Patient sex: F
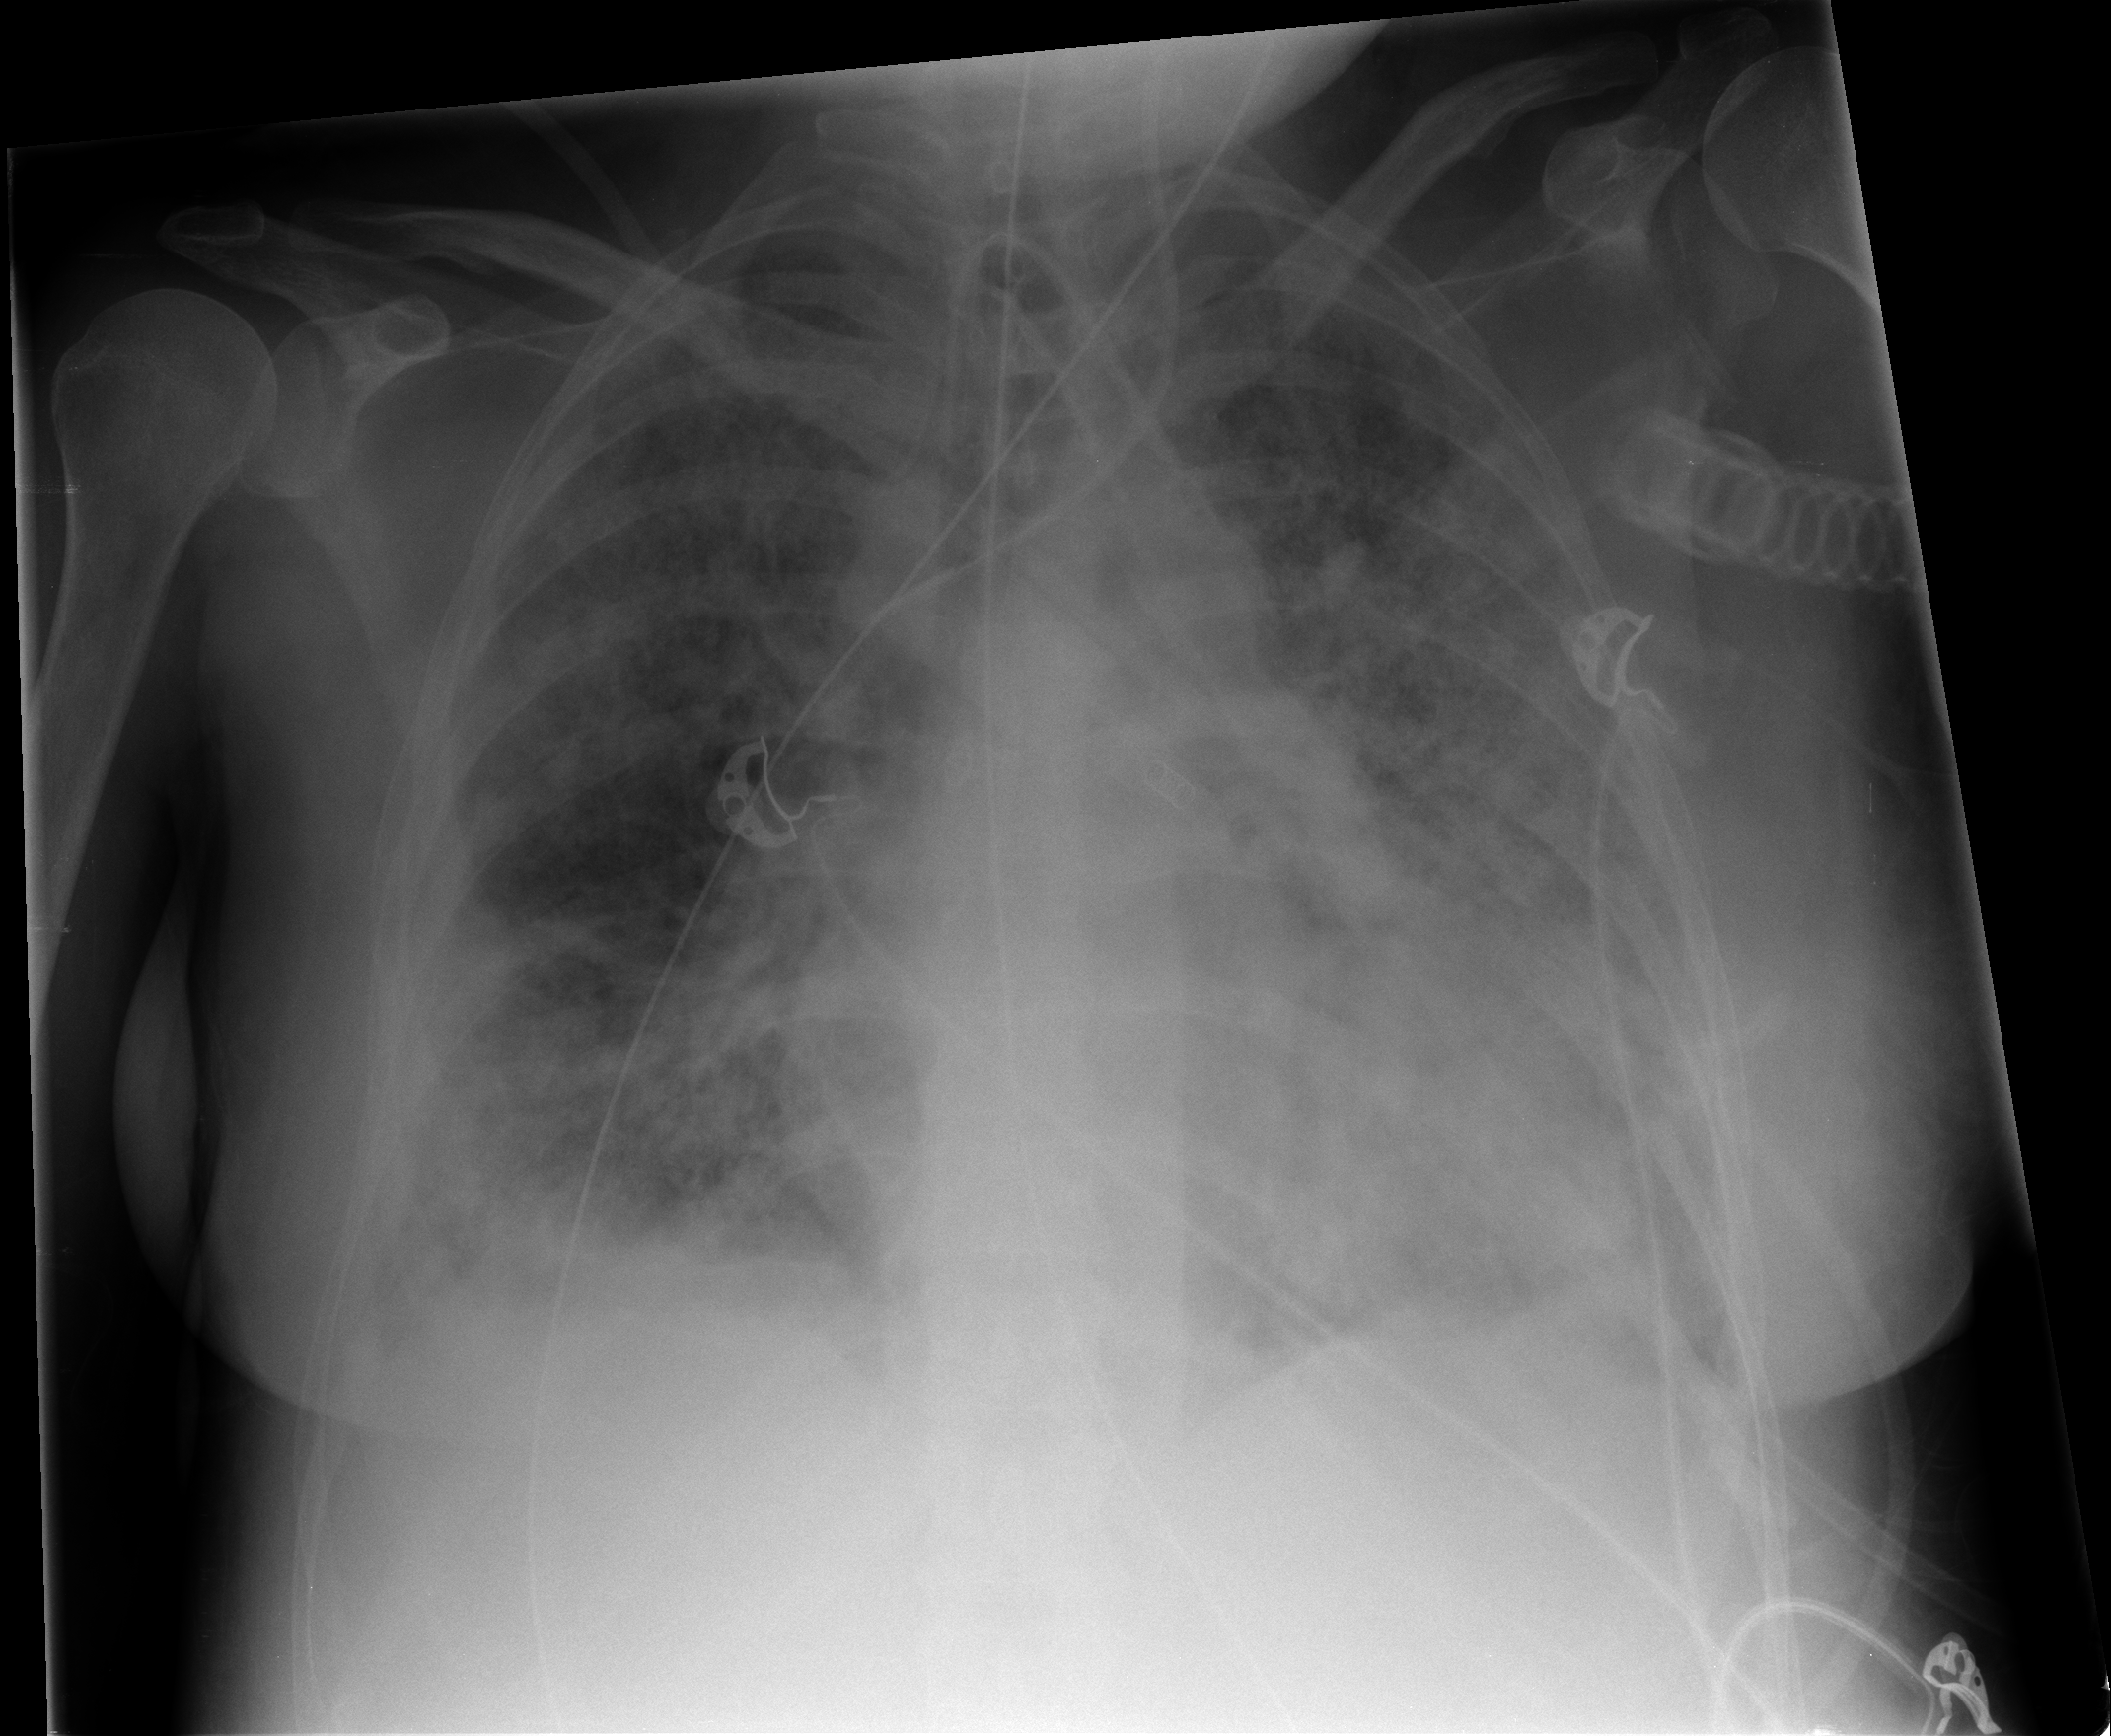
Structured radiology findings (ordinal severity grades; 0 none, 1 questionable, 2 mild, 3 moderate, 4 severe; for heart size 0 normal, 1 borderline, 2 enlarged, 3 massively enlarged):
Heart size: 2
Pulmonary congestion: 2
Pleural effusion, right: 2
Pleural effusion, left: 1
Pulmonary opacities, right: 4
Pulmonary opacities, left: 4
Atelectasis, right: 3
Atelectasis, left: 3